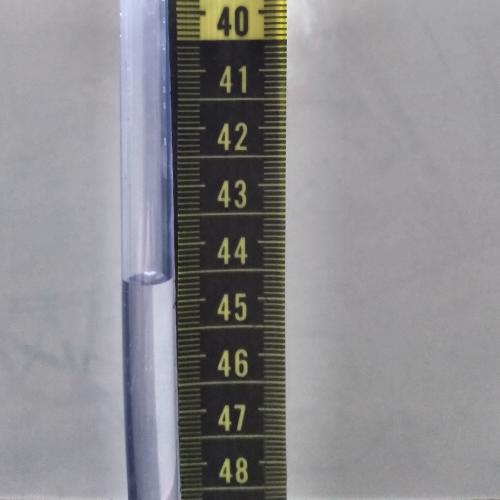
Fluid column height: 44.6 cm